Aerial crown-view tile of a tropical tree (Barro Colorado Island, Panama), acquired 20250414:
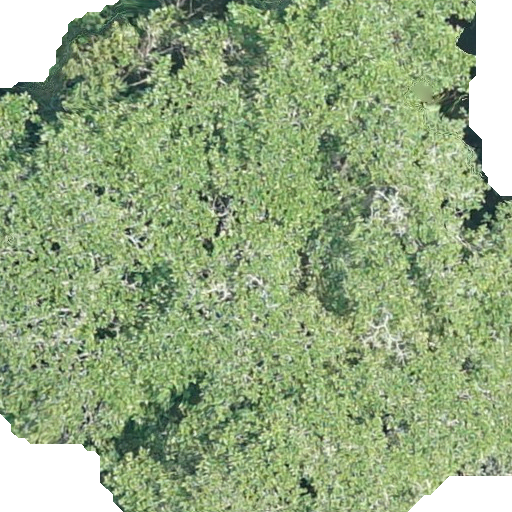
Species: Ficus insipida
GBIF accepted scientific name: Ficus insipida
Crown area: 432.147 m²